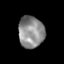
Tissue: skin
Cell type: Epithelial cells
Senescence score: 0.2878
Nuclear area (px): 792
Mean DAPI intensity: 140.446